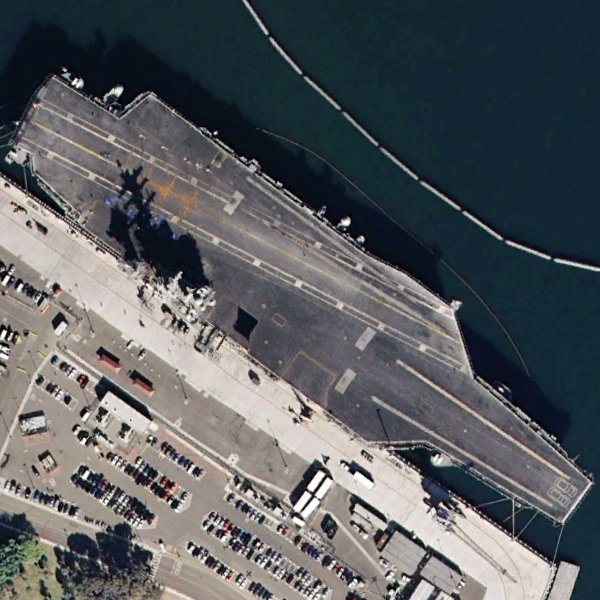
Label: aircraft_carrier